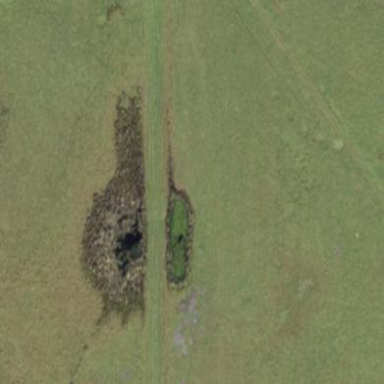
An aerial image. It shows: Marshy wetland area.